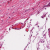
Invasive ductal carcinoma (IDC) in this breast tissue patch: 0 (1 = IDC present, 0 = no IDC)